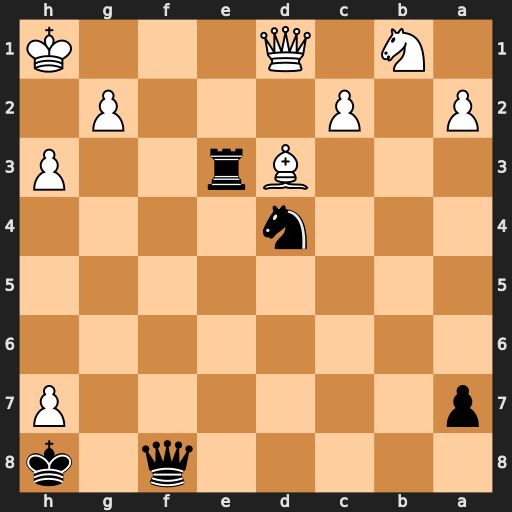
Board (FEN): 5q1k/p6P/8/8/3n4/3Br2P/P1P3P1/1N1Q3K
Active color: b
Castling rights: -
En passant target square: -
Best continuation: Qf2 Nd2 Re1+ Qxe1 Qxe1+